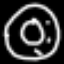
Label: donut